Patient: sex M, age 77
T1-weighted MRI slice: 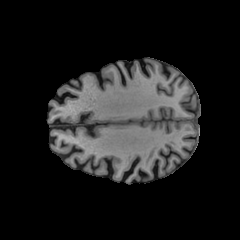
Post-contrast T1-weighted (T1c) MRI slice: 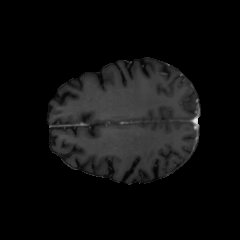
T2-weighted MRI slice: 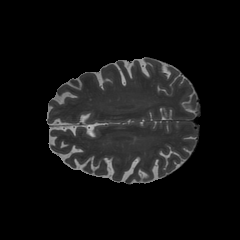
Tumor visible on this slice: no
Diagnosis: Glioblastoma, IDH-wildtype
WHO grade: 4